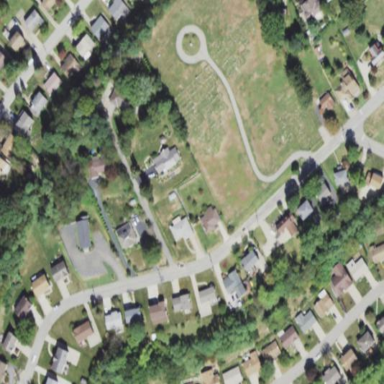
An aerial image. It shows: Graveyard.